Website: lowes
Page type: order-returns
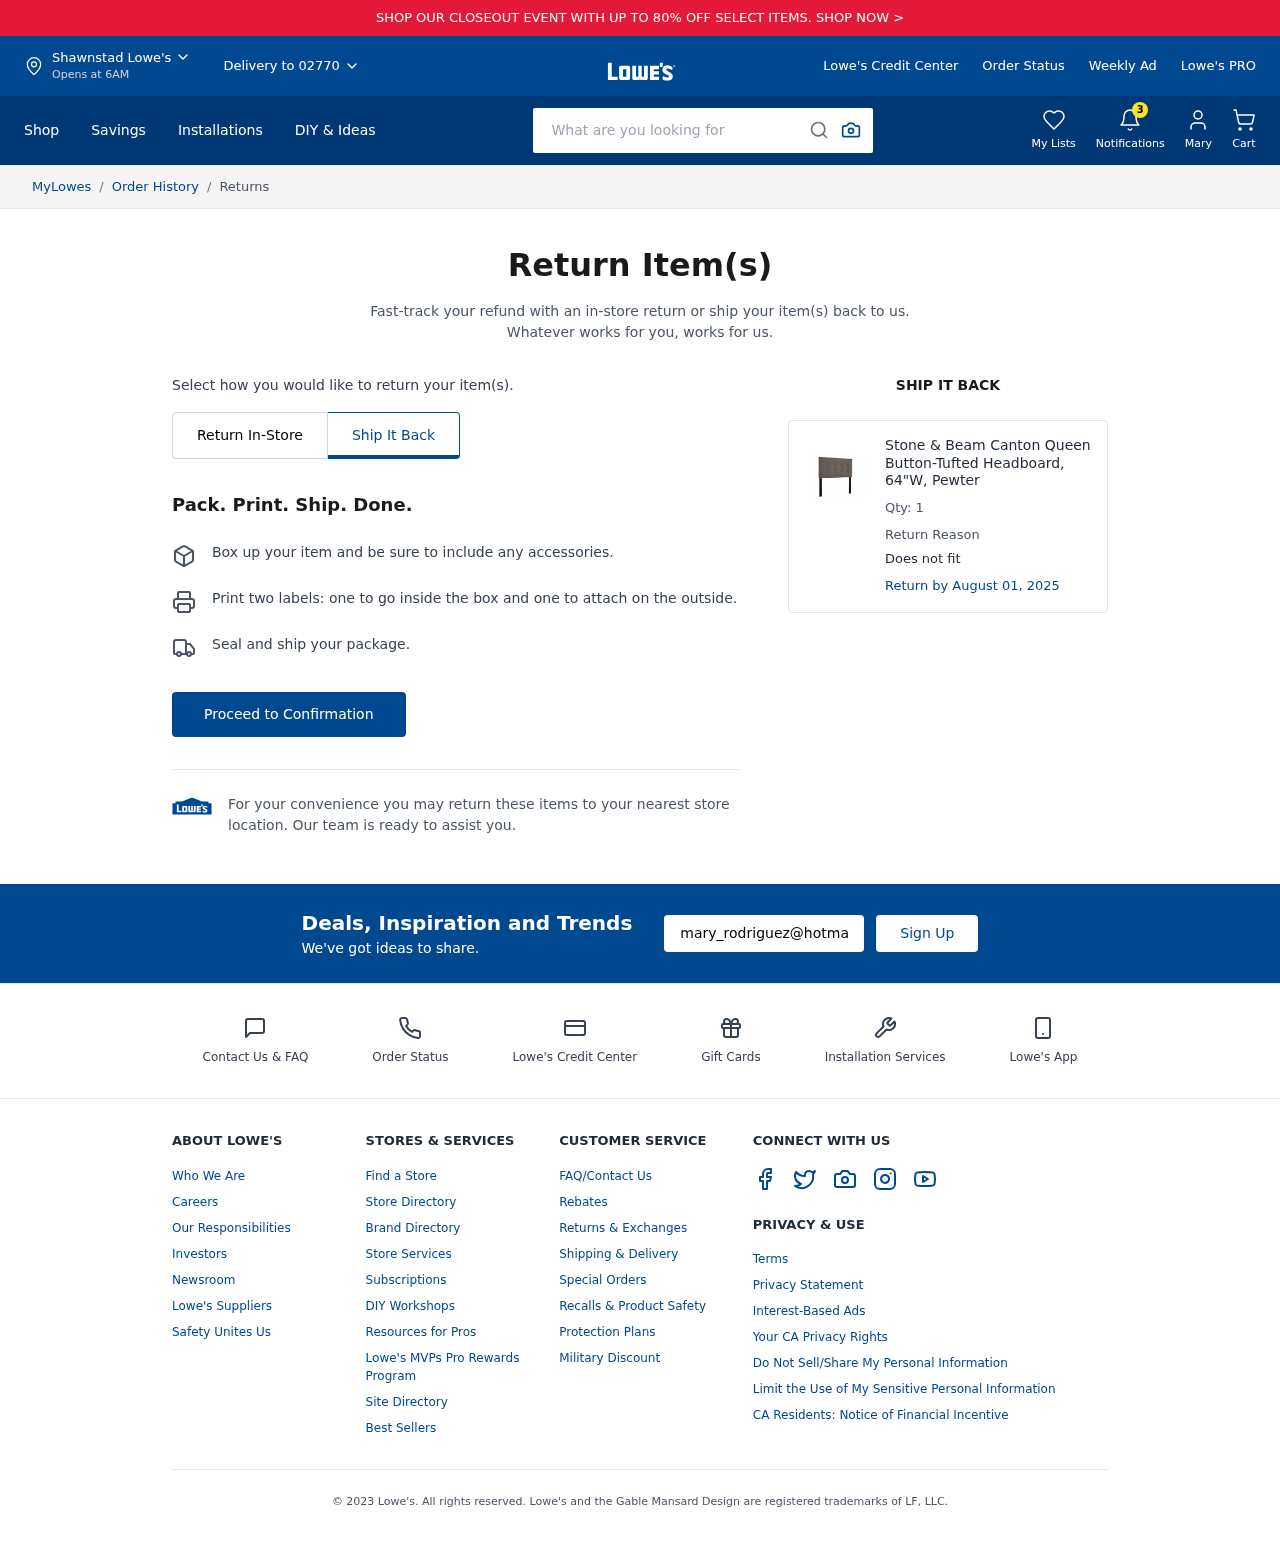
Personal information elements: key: PII_CITY
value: Shawnstad
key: PII_EMAIL
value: mary_rodriguez@hotmail.com
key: PII_FIRSTNAME
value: Mary
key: PII_POSTCODE
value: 02770
Product elements: key: PRODUCT1_NAME
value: Stone & Beam Canton Queen Button-Tufted Headboard, 64"W, Pewter
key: PRODUCT1_QUANTITY
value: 1
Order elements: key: ORDER_RETURN_BY_DATE
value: August 01, 2025
Search elements: key: HEADER_SEARCH
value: What are you looking for
Other elements: key: NOTIFICATION_COUNT
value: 3